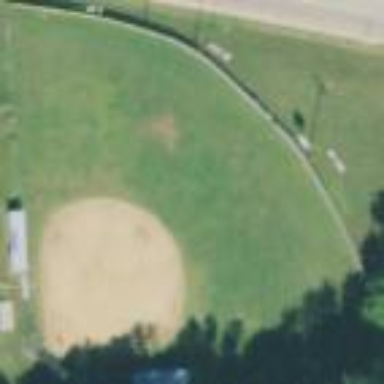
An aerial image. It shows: Baseball pitch for leisure land.